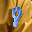
Label: 8